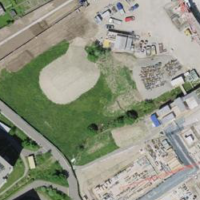
EUNIS habitat code: 54
Species observed at this site:
Cirsium vulgare
Tanacetum vulgare
Prunella vulgaris
Polygonum aviculare
Melilotus albus